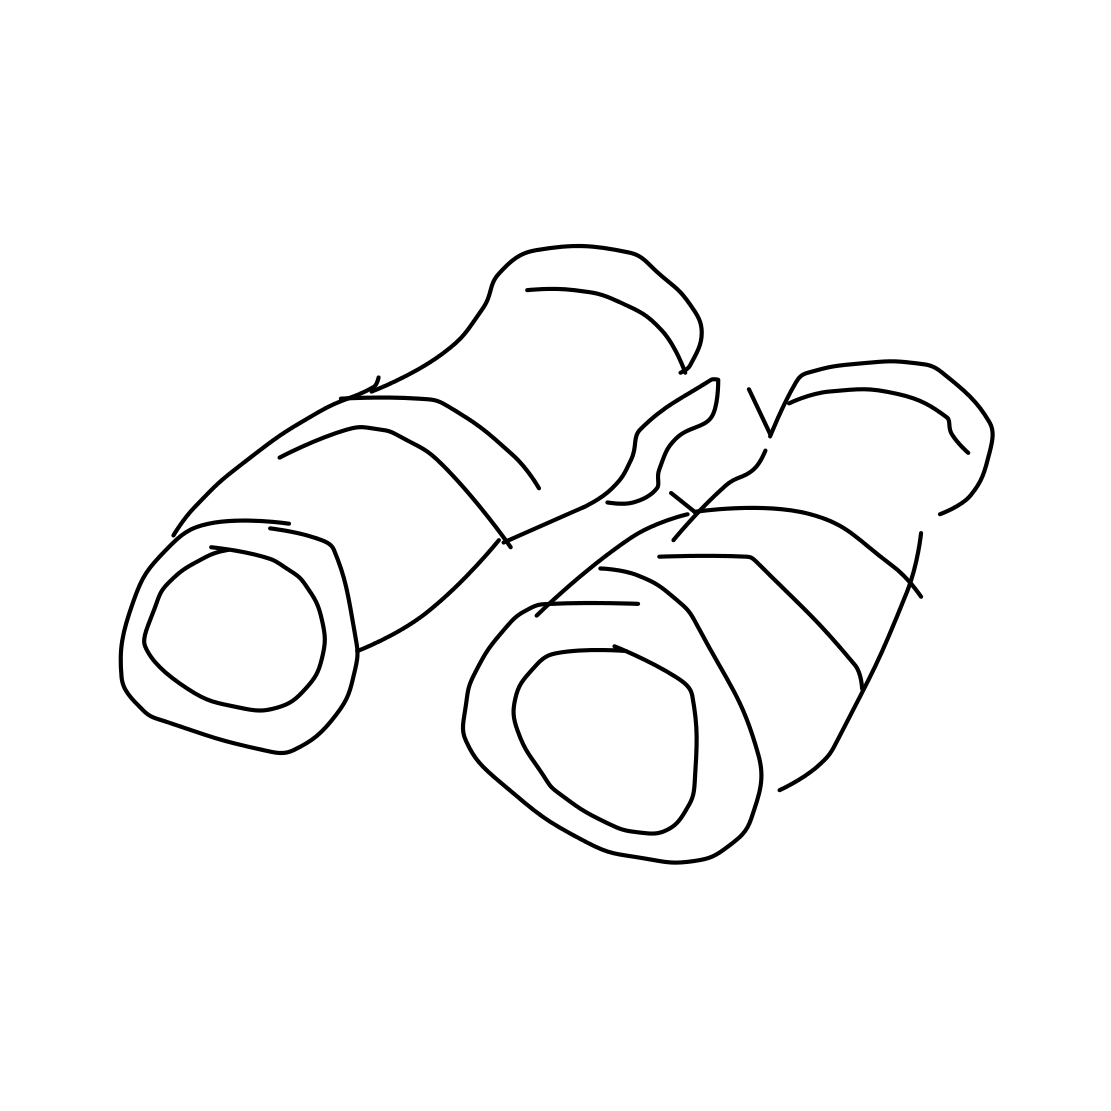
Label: binoculars